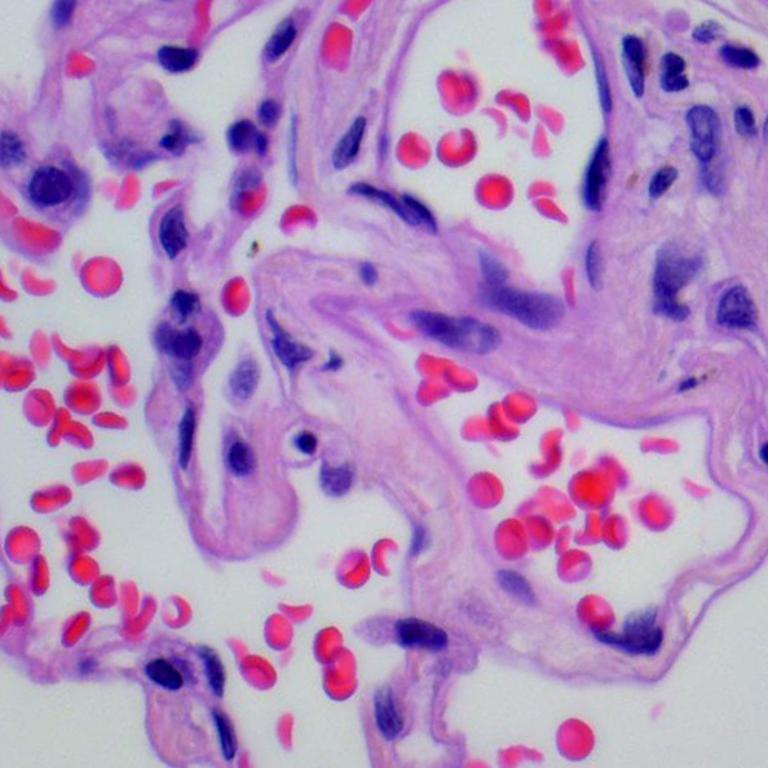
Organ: lung
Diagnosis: benign